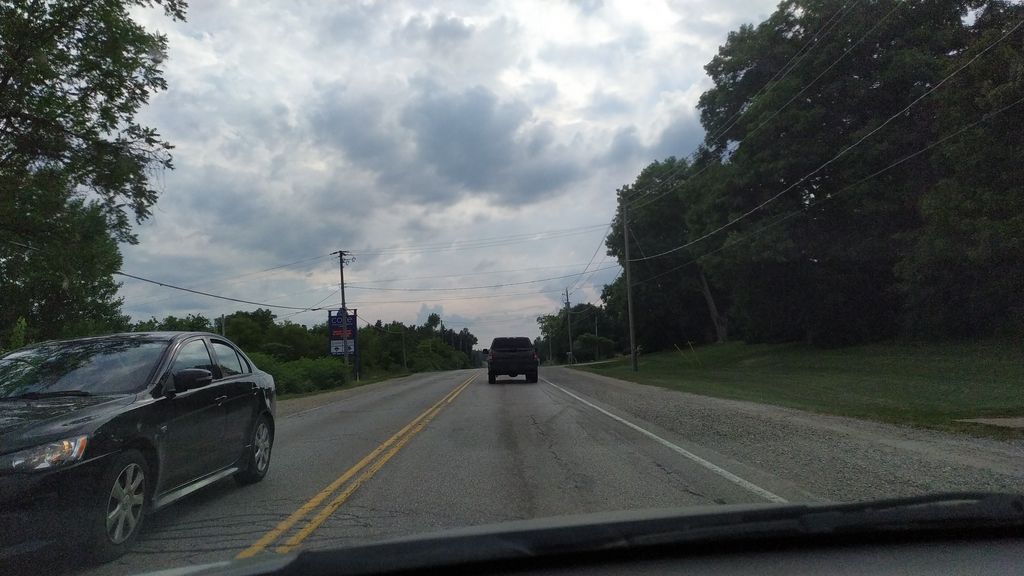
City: kitchener-waterloo